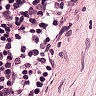
Metastatic tissue present: no